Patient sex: M
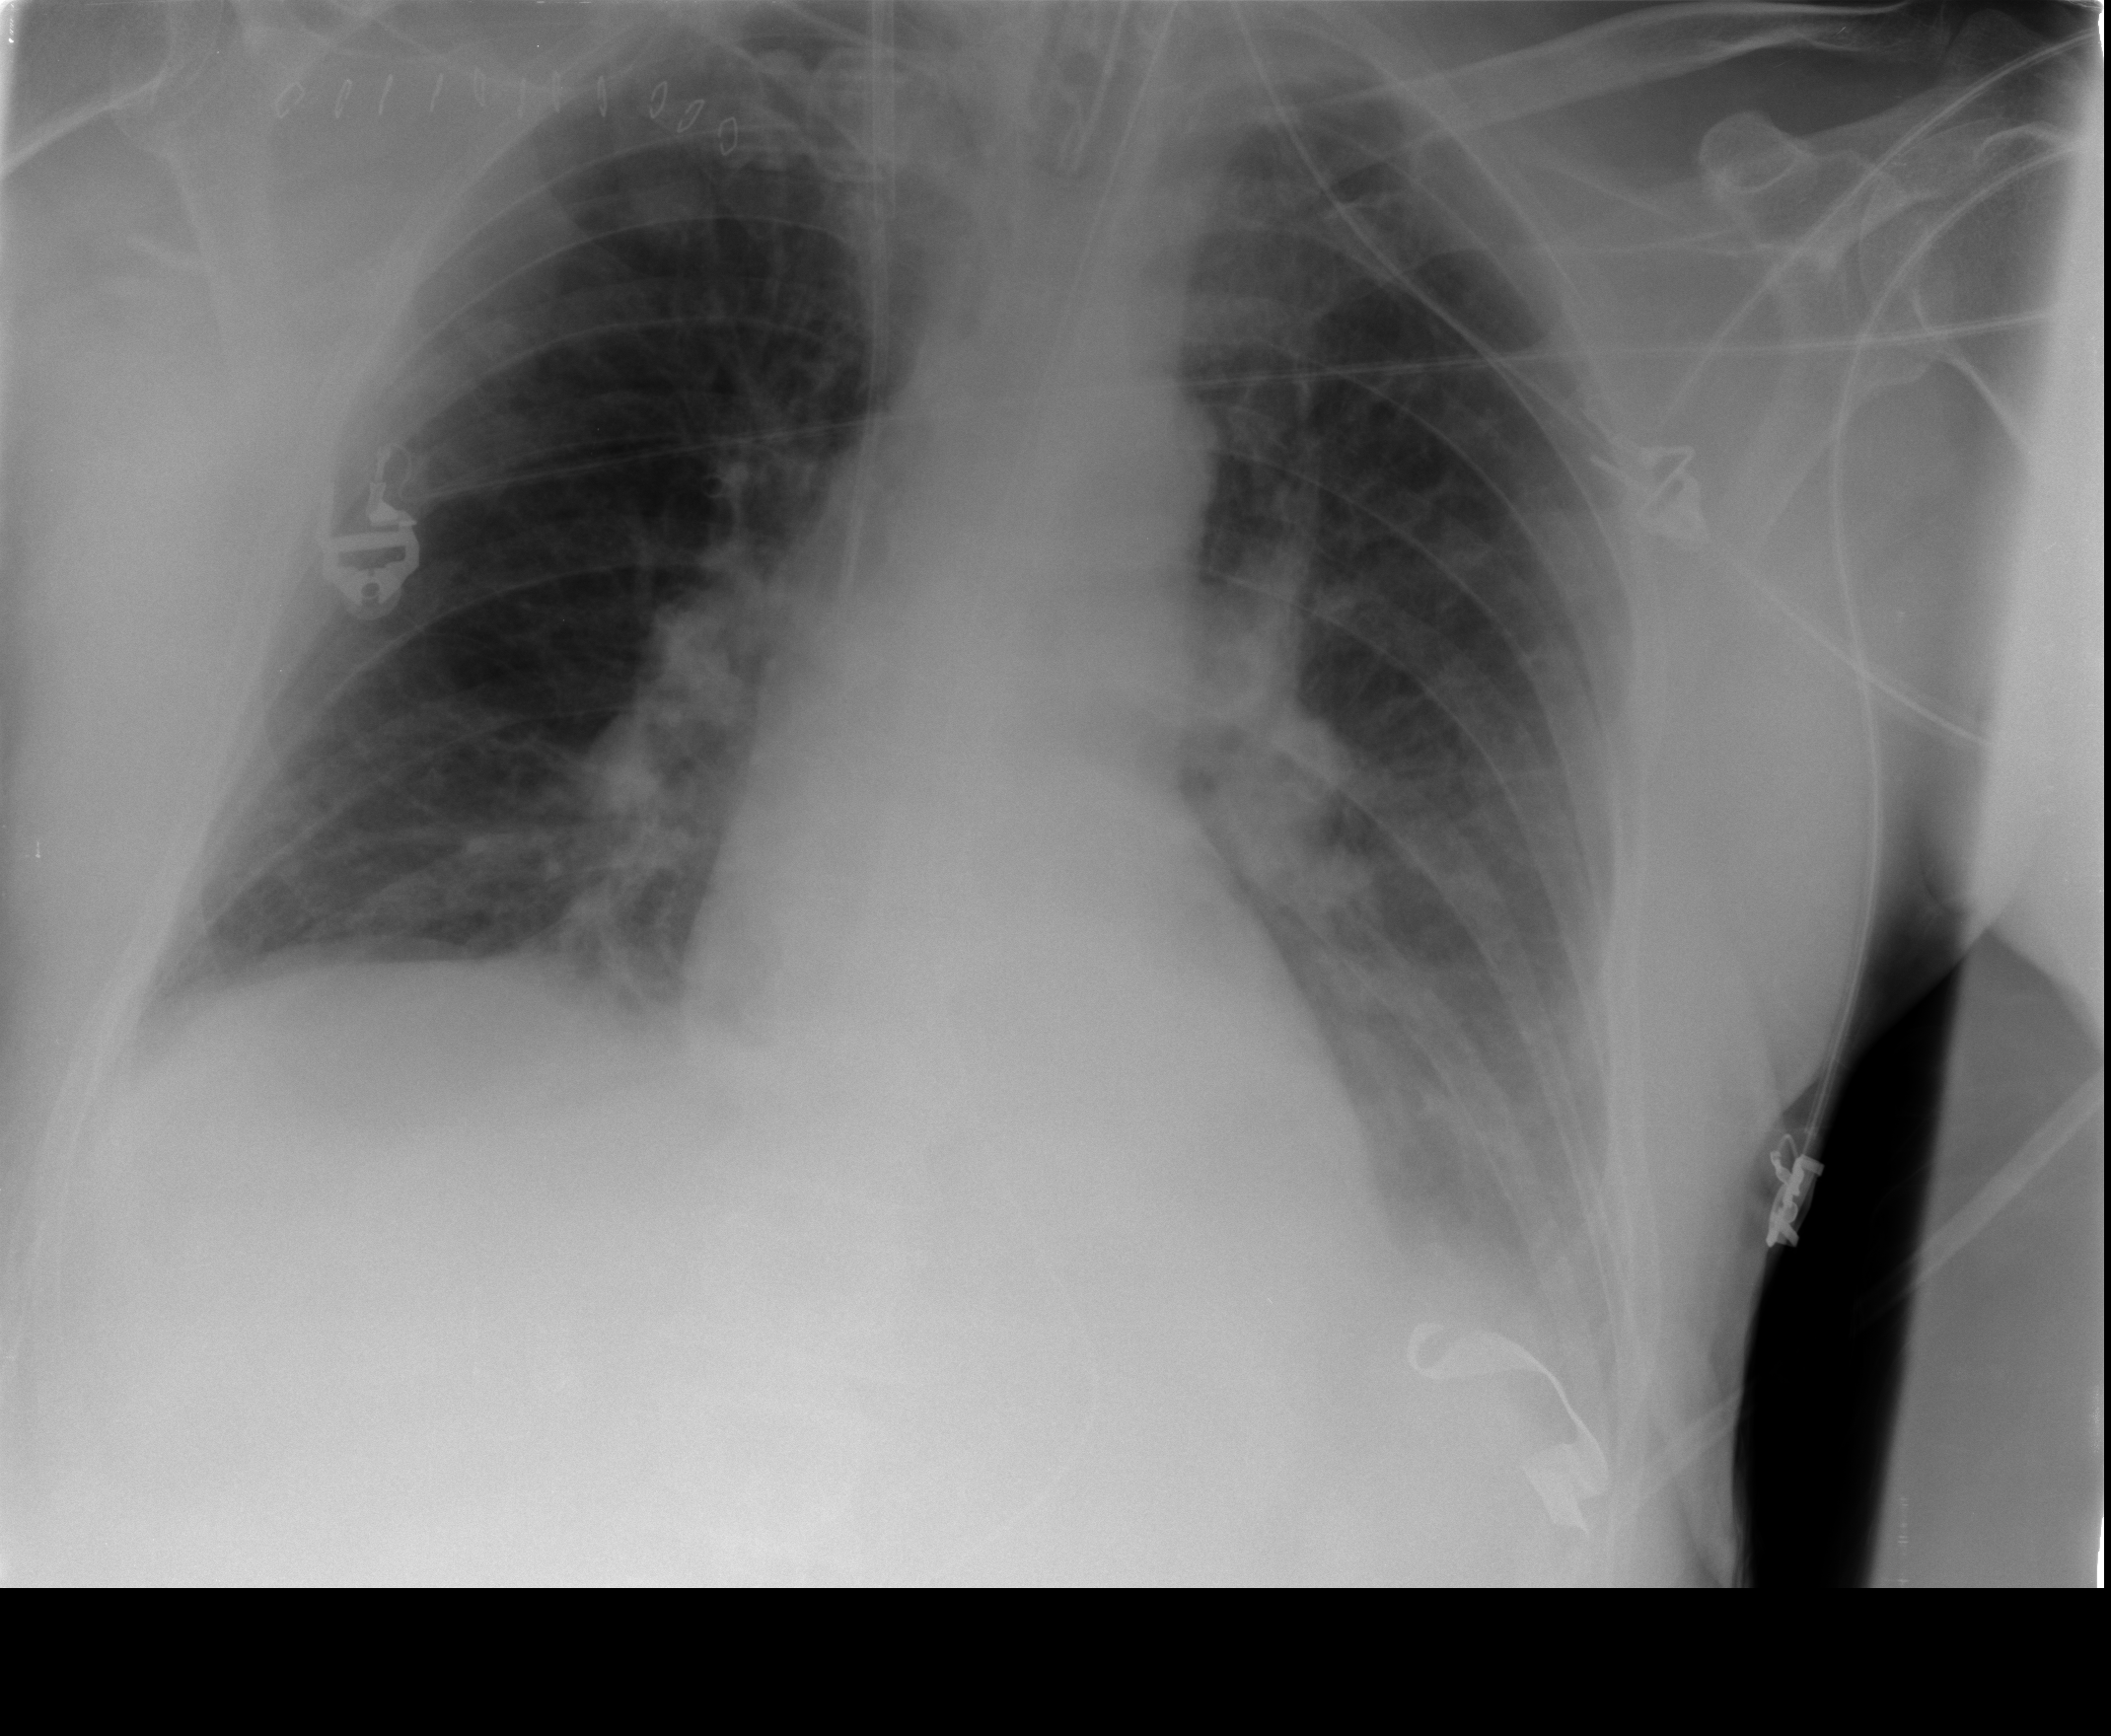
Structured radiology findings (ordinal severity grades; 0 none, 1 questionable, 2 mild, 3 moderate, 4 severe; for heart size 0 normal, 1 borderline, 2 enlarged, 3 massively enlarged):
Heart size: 0
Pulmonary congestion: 0
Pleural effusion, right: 0
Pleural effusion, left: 2
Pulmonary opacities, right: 0
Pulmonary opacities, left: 2
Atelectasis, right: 0
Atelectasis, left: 2